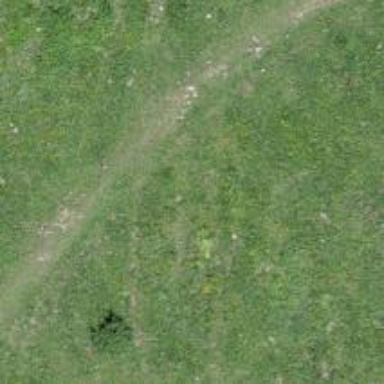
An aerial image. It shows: Grass track with grade 5 tracktype.